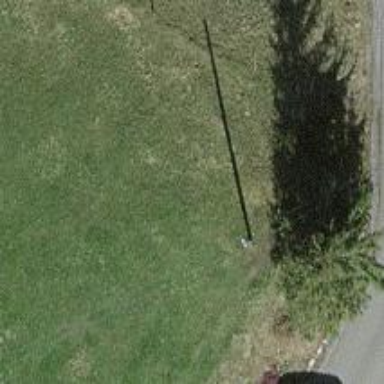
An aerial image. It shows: Power pole.